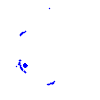
Particle: pion